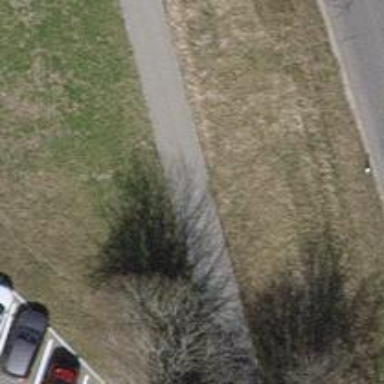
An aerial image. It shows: Asphalt sidewalk.